Aerial crown-view tile of a tropical tree (Barro Colorado Island, Panama), acquired 20250124:
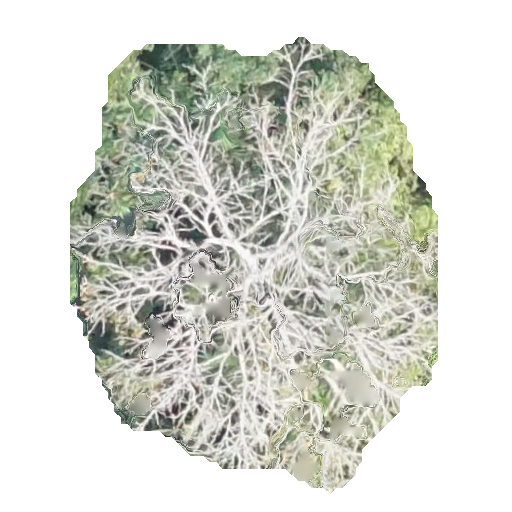
Species: Sterculia apetala
GBIF accepted scientific name: Sterculia apetala
Crown area: 194.013 m²